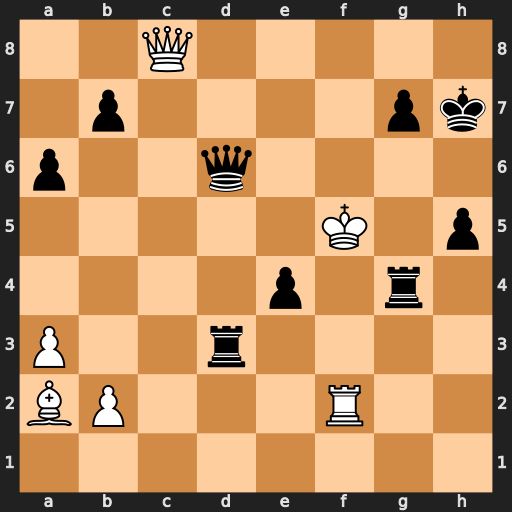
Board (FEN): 2Q5/1p4pk/p2q4/5K1p/4p1r1/P2r4/BP3R2/8
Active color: w
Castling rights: -
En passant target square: -
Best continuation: Qg8+ Kh6 Qh8#